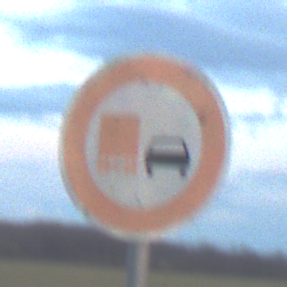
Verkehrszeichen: UeberholverbotKraftfahrzeuge
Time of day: SunriseSunset
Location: Outdoor (Nature)
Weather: PartlyCloudy
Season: NotSpecified
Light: Natural